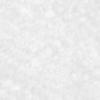
Label: no_change